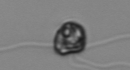
Label: flagellate_morphotype1